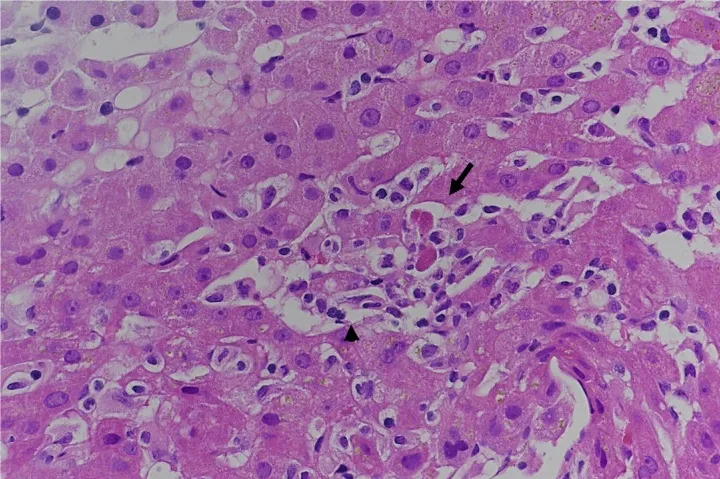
Histologic findings in liver biopsy. . Mild lobular hepatitis with few apoptotic bodies (arrow) surrounded by mononuclear inflammatory cells (arrowhead). Hematoxylin-eosin staining, original magnification X400.
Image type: pathology (h&e)